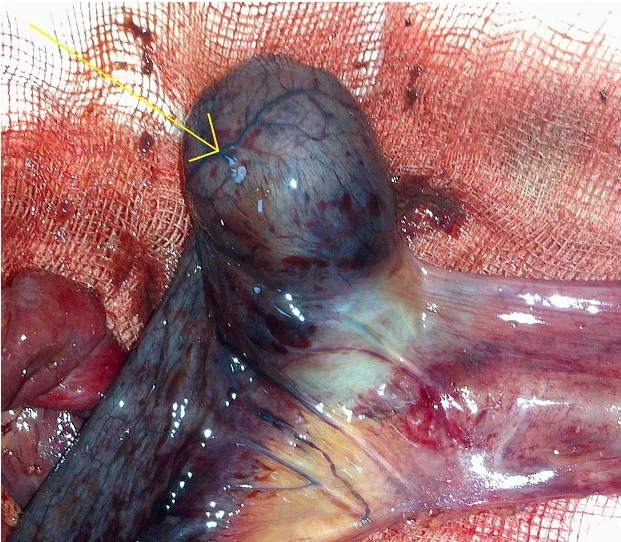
The surgical specimen after reduction comprised a 30 cm segment of resected ileus with an elongated polypoid lesion (arrow) within the ileal lumen, and a lengthy segment of intestine was necrotic.
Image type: medical_photograph (other_medical_photograph)